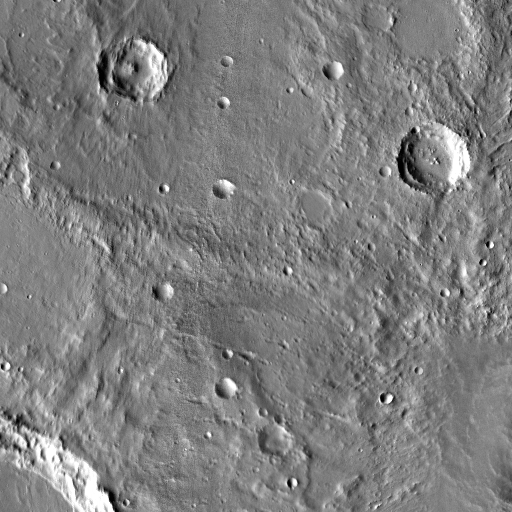
Crater classes present: Background, Other, Layered, Buried, Secondary